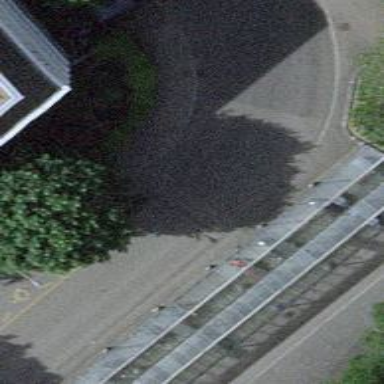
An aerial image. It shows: Motorcycle parking area.